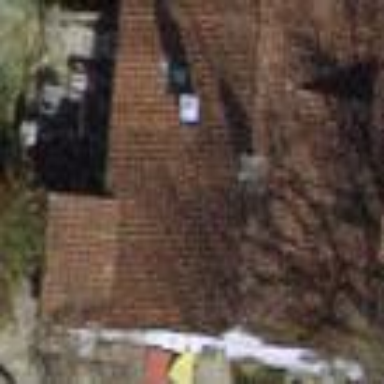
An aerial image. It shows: Building with tile roof.